Aerial crown-view tile of a tropical tree (Barro Colorado Island, Panama), acquired 20240813:
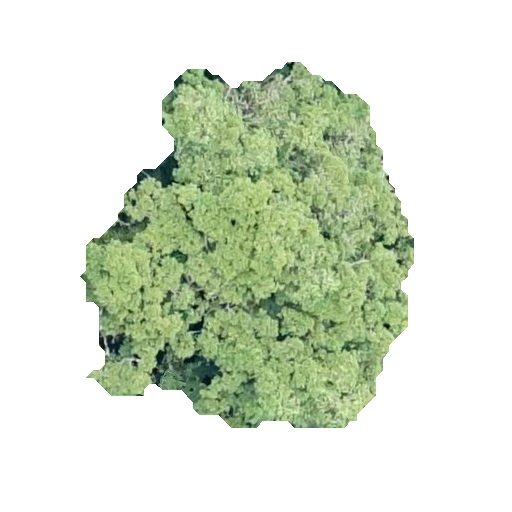
Species: Brosimum alicastrum
GBIF accepted scientific name: Brosimum alicastrum
Crown area: 134.28 m²